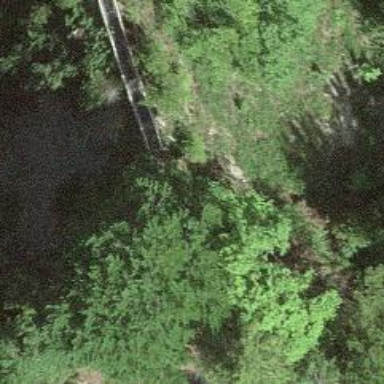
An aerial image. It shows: Boardwalk bridge with beam structure over path.